Interaction volume radius: 5 \u00c5
Interaction volume height: 10 \u00c5
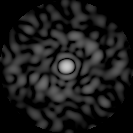
Disorder parameter: 0.8634